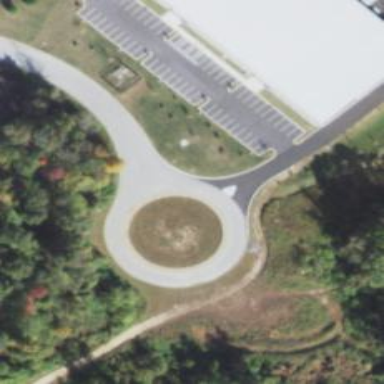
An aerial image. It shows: Turning loop on the road.